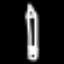
Label: pencil